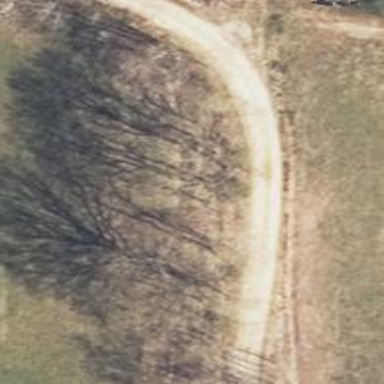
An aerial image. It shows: Row of deciduous broadleaved trees.